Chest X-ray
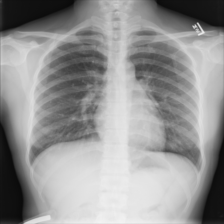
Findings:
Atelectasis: negative
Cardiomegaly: negative
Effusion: negative
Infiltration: negative
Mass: negative
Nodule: negative
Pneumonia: negative
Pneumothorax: negative
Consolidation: negative
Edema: negative
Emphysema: negative
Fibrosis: negative
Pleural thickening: negative
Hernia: negative